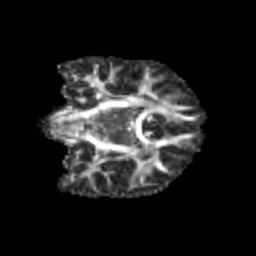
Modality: FA
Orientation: coronal
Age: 12
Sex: male
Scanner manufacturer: siemens
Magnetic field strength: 3 T
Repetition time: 3.8 s
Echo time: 0.07 s